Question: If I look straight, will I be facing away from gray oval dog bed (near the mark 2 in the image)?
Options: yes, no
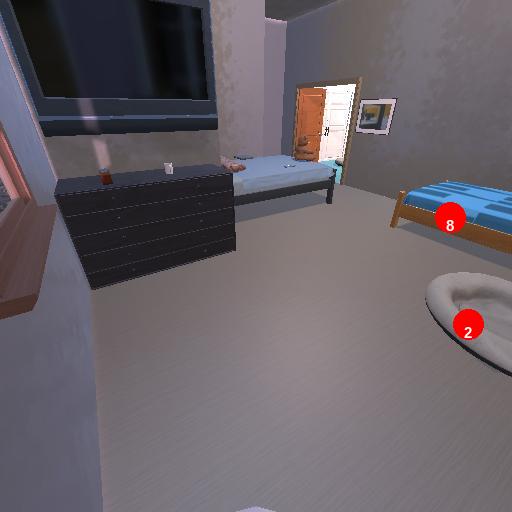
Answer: yes